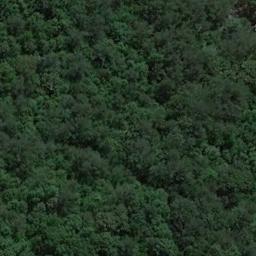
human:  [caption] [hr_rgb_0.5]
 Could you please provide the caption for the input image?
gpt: The forest is full of green trees .

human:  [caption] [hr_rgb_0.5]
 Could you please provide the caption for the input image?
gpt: The forest has a lot of dense green trees of different color depths .

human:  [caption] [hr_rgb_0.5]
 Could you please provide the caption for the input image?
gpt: Many green trees are in a forest and the forest is so dense that it looks like sea waves .

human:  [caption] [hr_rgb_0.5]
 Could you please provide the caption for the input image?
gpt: This is a dense forest .

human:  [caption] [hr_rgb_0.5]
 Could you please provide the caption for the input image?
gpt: A dense forest with many green trees .